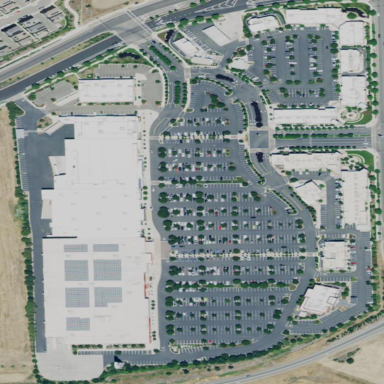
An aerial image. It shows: Retail area.